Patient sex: M
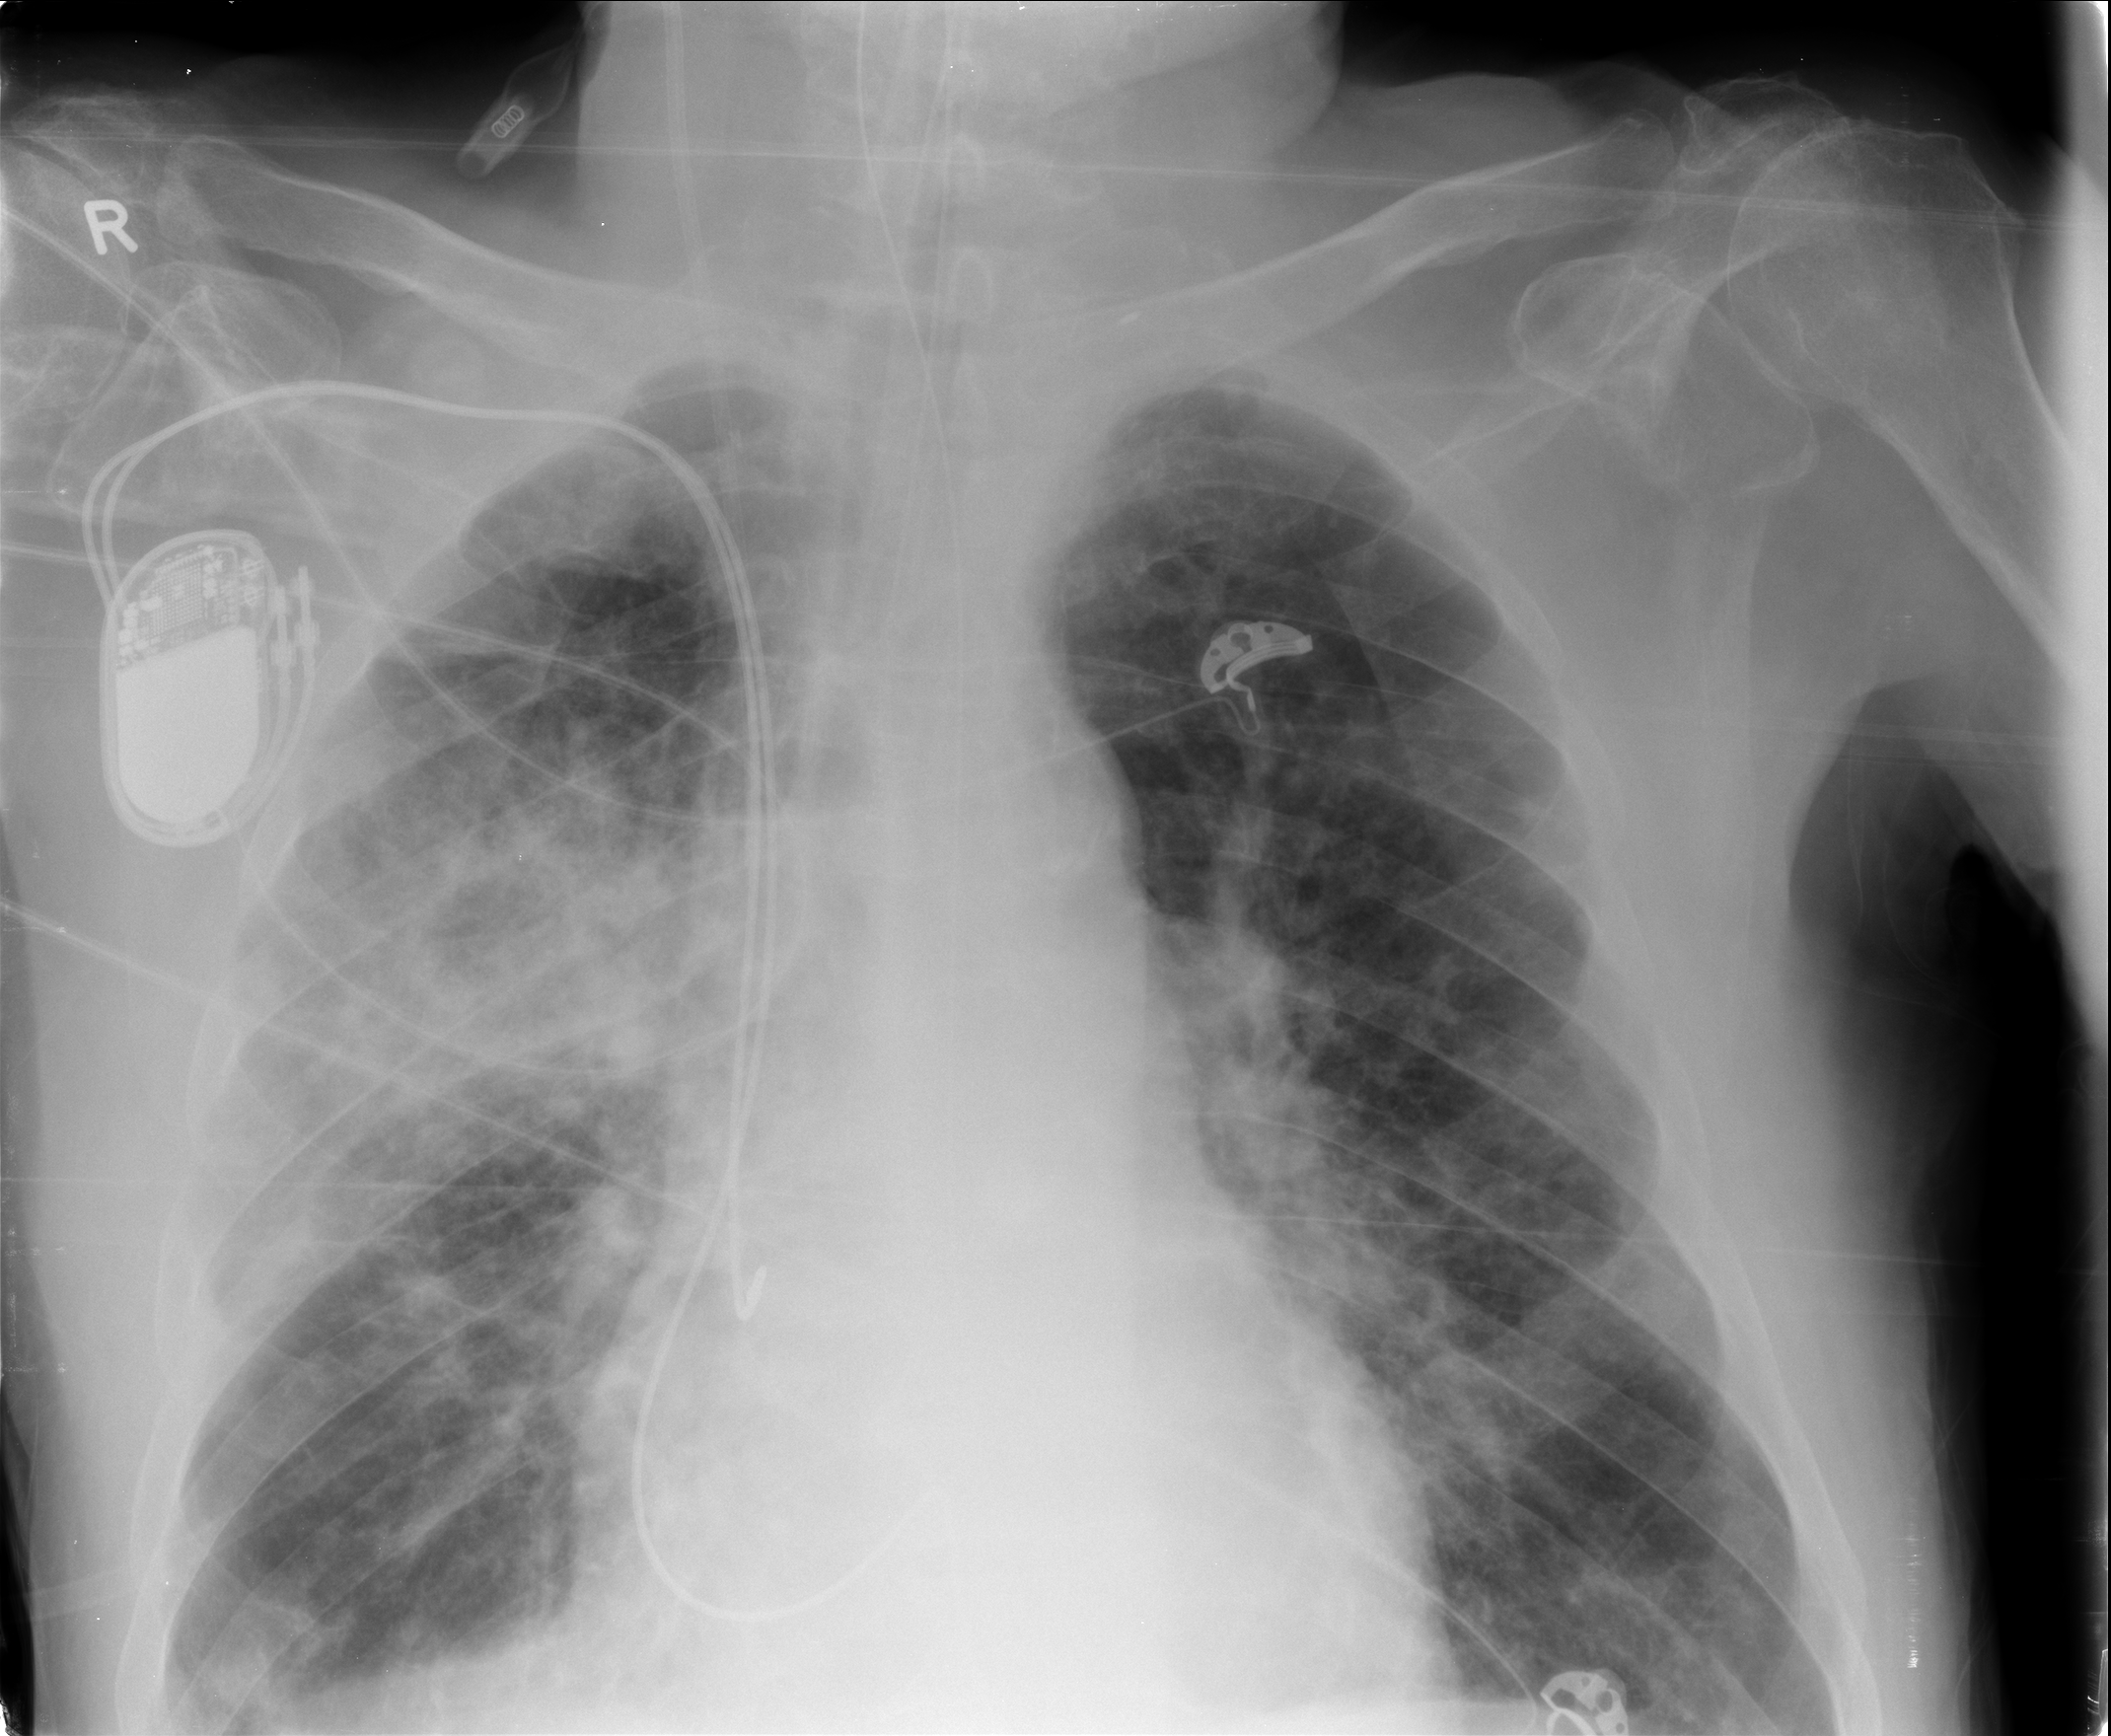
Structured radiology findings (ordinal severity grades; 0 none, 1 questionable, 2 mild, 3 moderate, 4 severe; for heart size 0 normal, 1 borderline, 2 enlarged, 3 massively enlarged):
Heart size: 1
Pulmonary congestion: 0
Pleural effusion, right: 0
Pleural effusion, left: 0
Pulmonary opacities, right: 3
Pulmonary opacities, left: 1
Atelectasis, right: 2
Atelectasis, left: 0